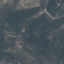
Land use / land cover class: HerbaceousVegetation